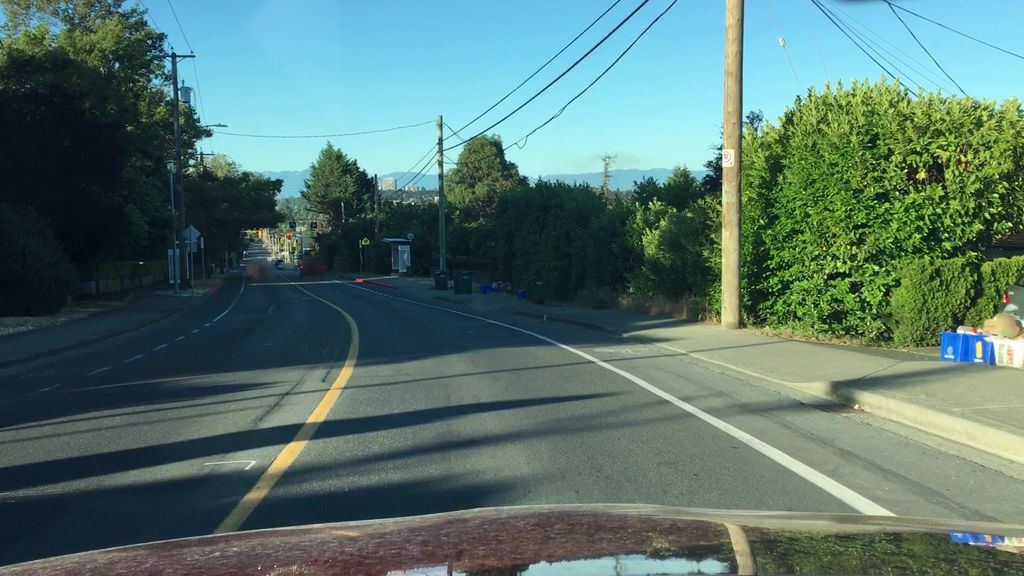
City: victoria